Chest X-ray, PA view. Patient: 40 years old, sex M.
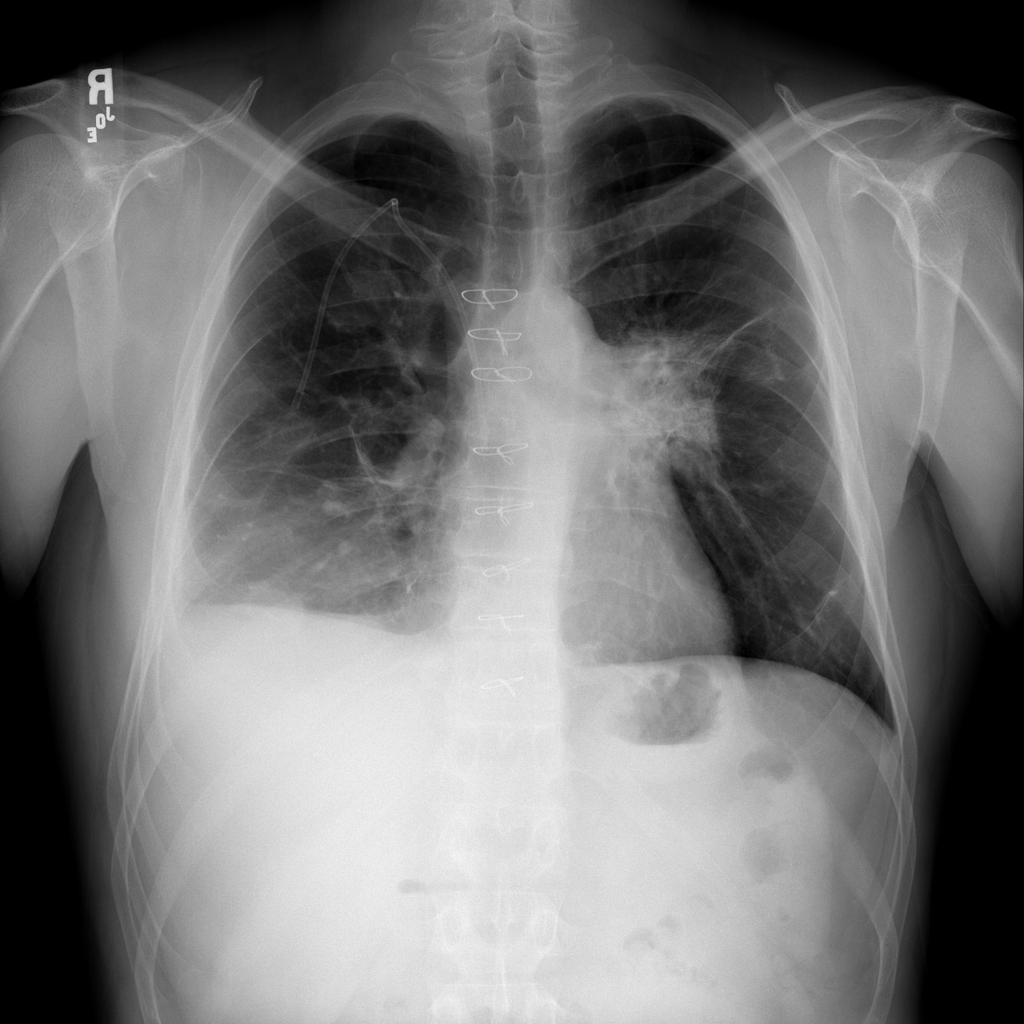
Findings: Fibrosis, Mass, Nodule